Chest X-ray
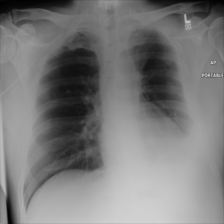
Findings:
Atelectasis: negative
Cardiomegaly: negative
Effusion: positive
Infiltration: negative
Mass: negative
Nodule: negative
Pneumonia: negative
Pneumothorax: negative
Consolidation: negative
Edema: negative
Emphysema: negative
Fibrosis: negative
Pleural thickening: positive
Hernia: negative